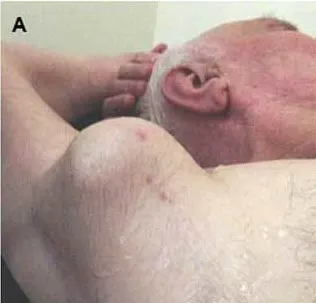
External appearance of the bilateral axillary pulsatile masses. Right.
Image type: medical_photograph (skin_photograph)